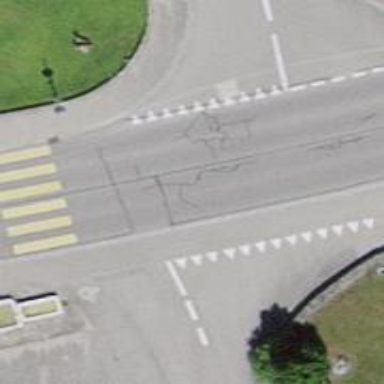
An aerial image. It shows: Zebra crossing on the road.